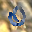
Label: 0